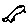
Label: bird